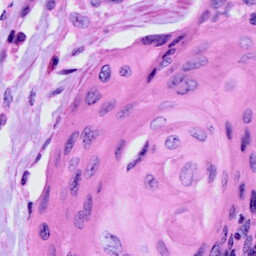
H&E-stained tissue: Cervix